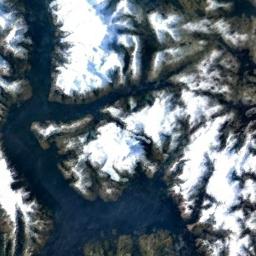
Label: snowberg